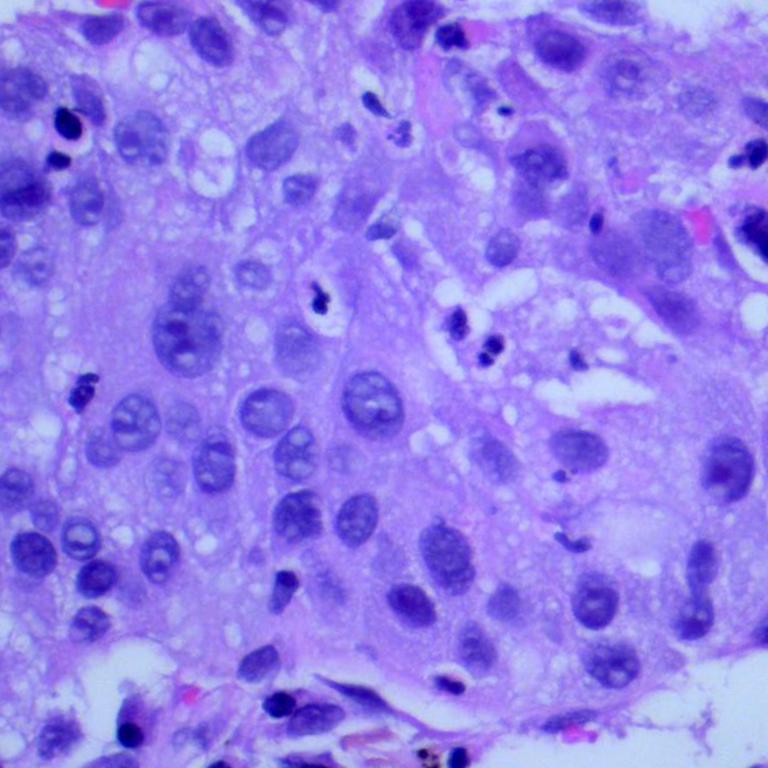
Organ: lung
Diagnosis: squamous carcinomas